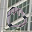
Label: 0